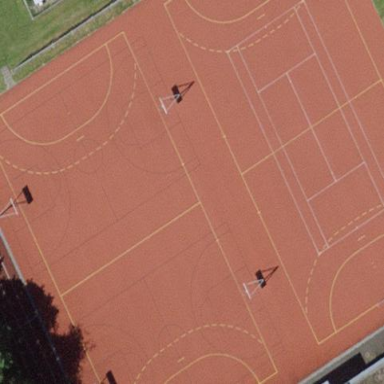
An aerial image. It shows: Basketball court on leisure land pitch.